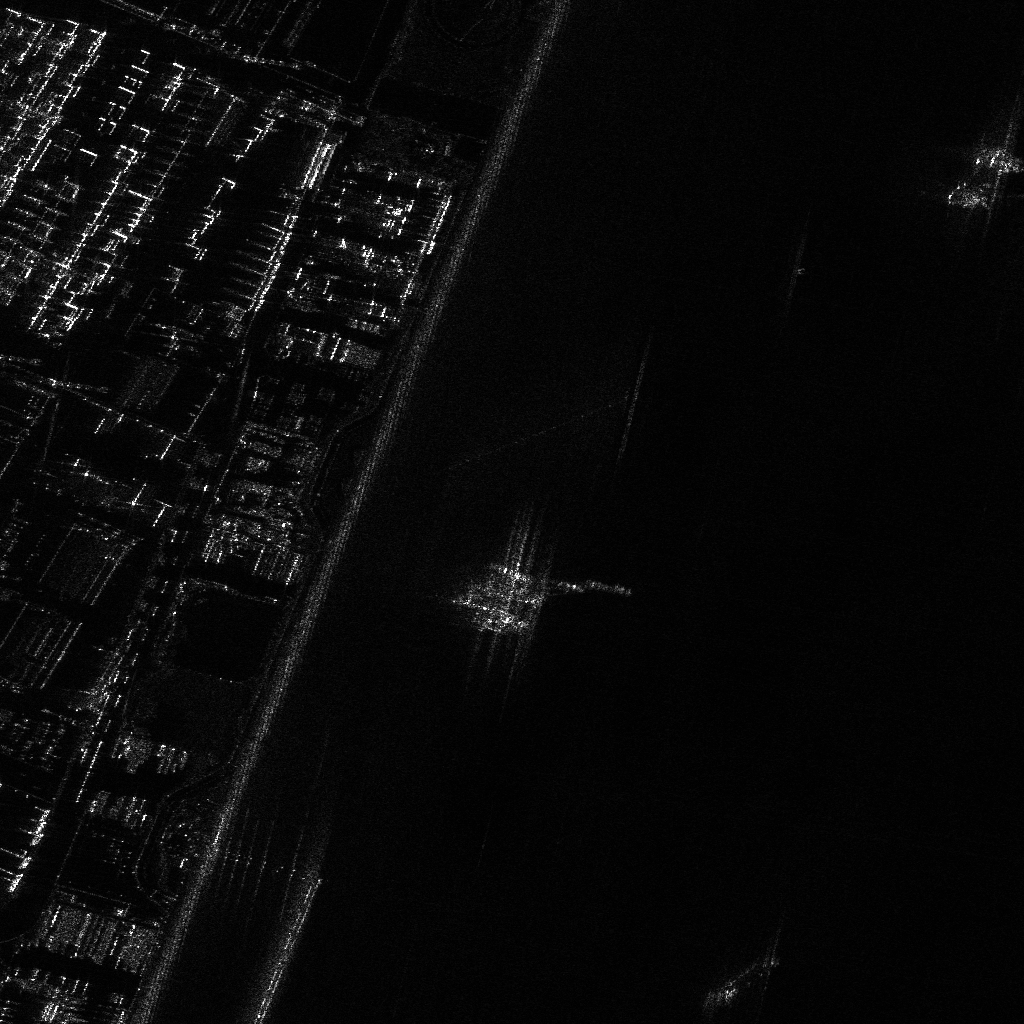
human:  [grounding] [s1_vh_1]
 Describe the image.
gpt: In the satellite image, there is  <ref>2 large container </ref> <box>[[94, 13, 100, 17, 15], [92, 17, 98, 21, 13]]</box> located at top right,  <ref>2 medium container </ref> <box>[[56, 56, 61, 57, 12], [52, 56, 57, 57, 12]]</box> located at center,  <ref>1 large container </ref> <box>[[71, 90, 74, 100, 49]]</box> located at bottom right.